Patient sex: M
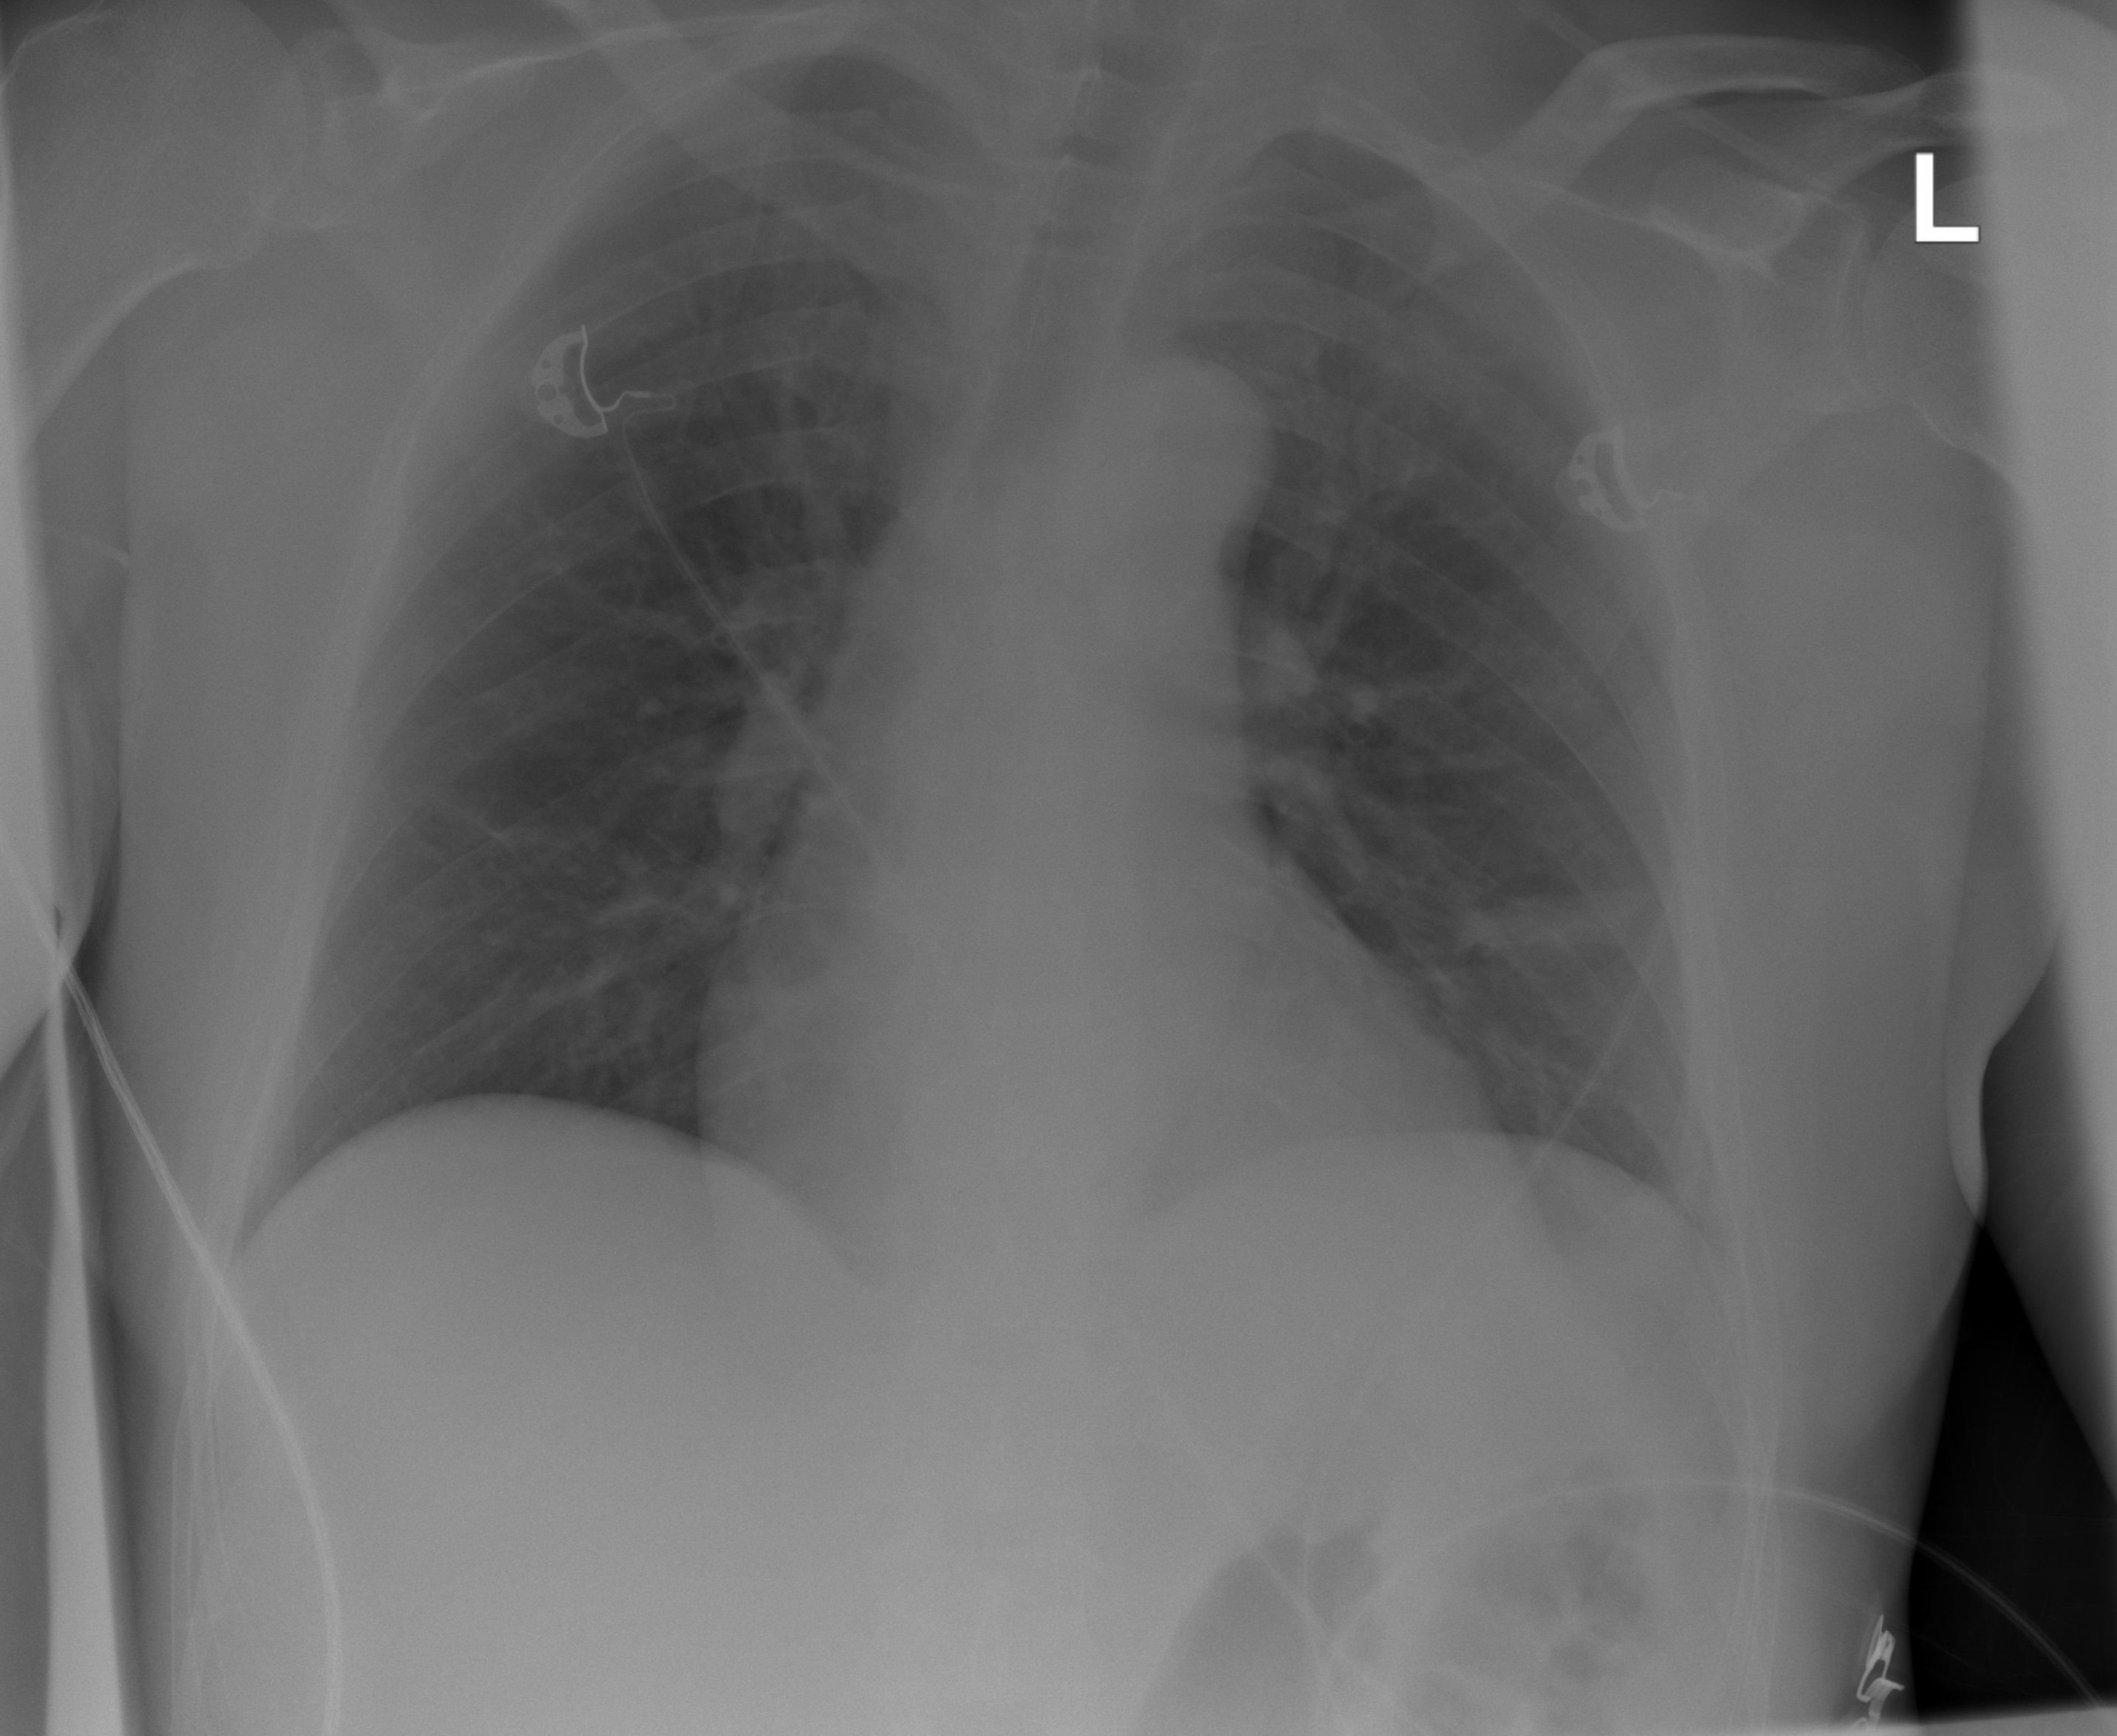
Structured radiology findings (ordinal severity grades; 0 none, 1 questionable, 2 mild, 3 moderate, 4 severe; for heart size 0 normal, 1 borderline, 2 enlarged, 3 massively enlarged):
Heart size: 0
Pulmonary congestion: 0
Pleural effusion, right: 0
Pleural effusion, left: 0
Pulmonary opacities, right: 0
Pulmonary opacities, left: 0
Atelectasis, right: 0
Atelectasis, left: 2